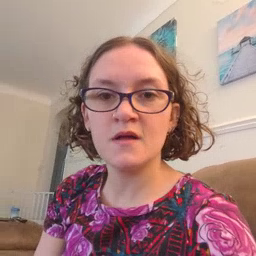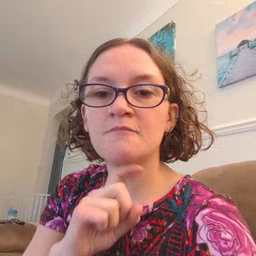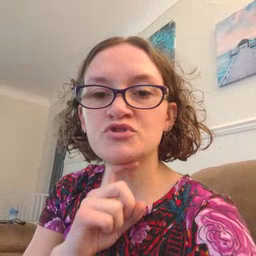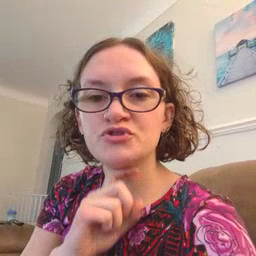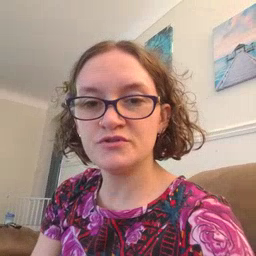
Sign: garbage